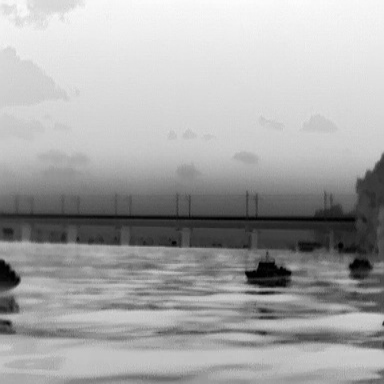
There are two warships in the infrared image.